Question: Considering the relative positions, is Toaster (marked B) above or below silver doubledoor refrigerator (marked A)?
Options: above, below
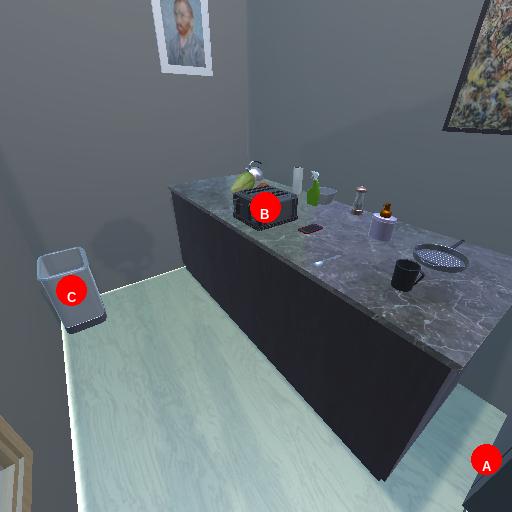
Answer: above